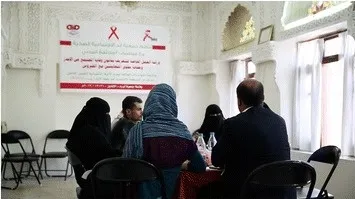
MSF HIV Project Sanaa, Yemen.
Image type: medical_photograph (oral_photograph)